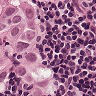
Metastatic tissue present: yes